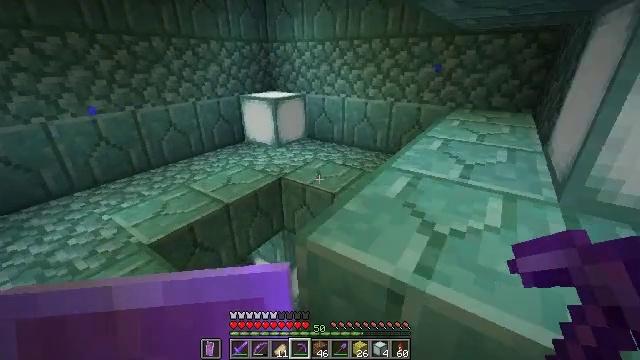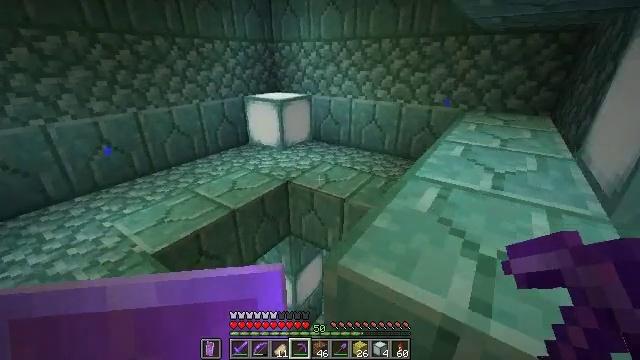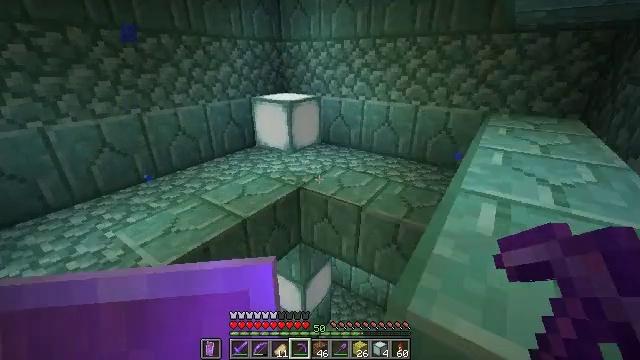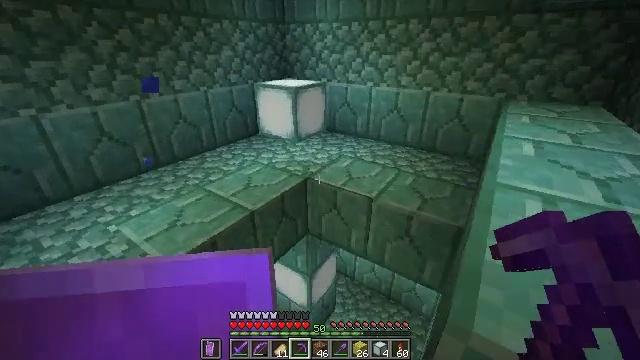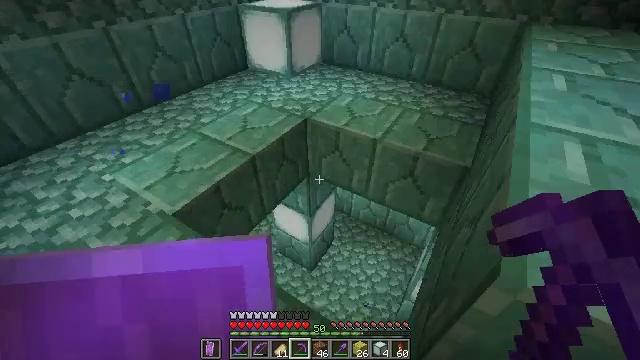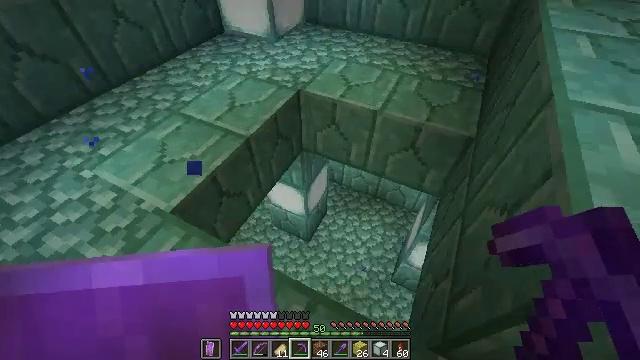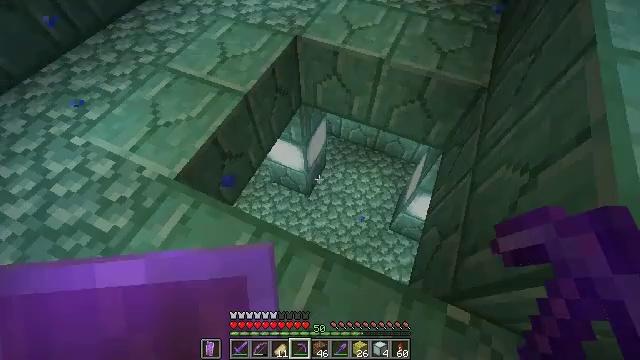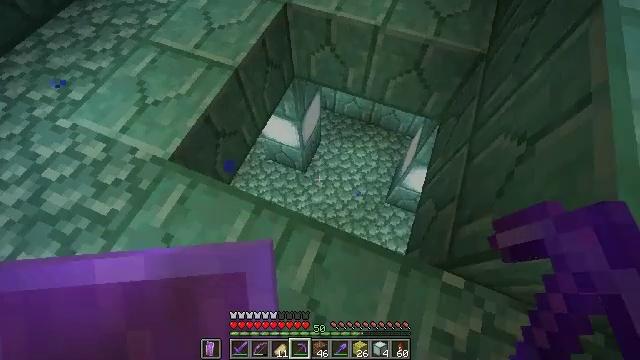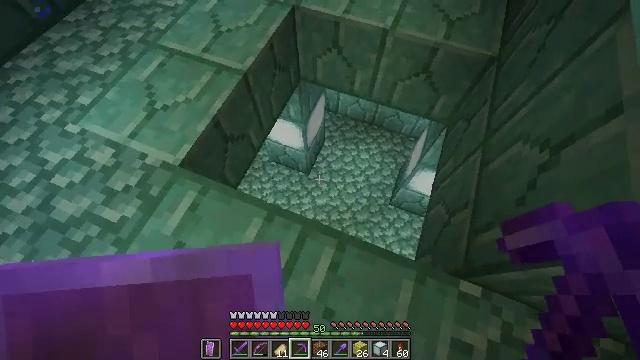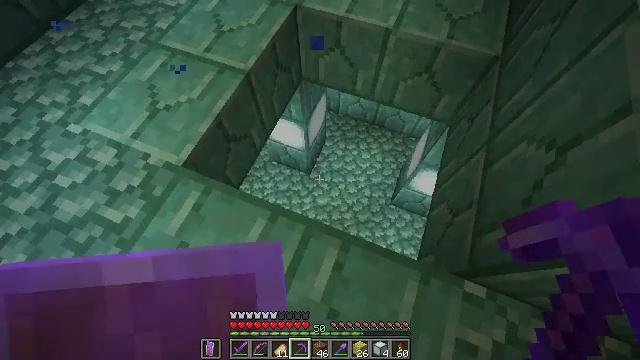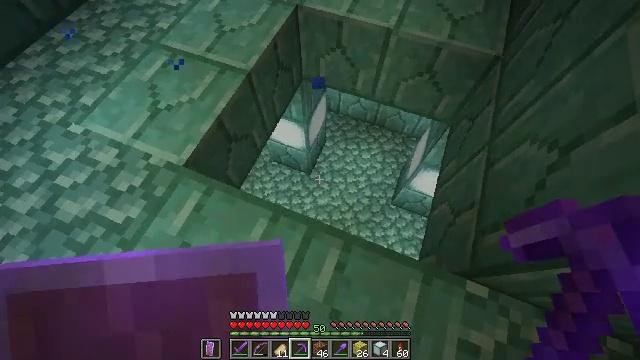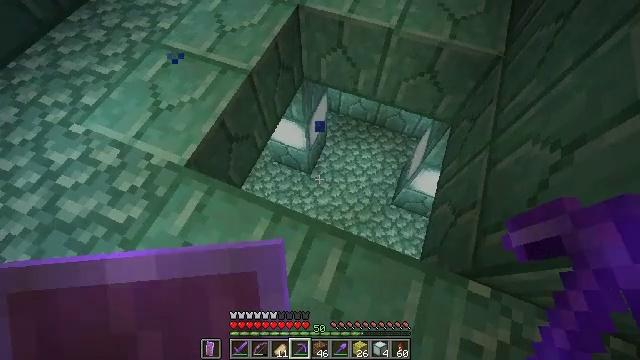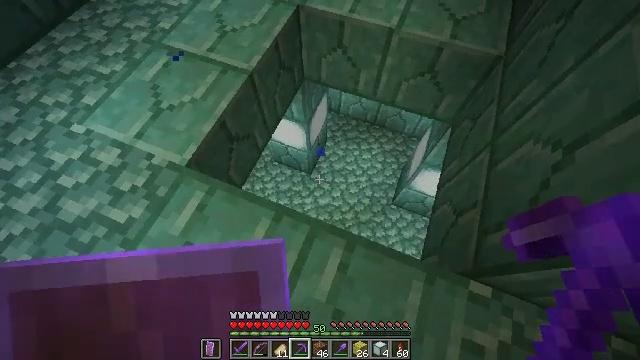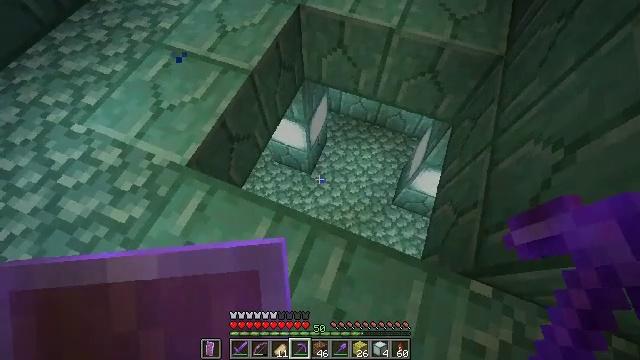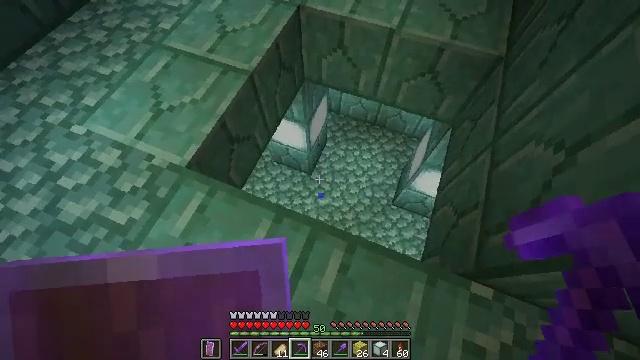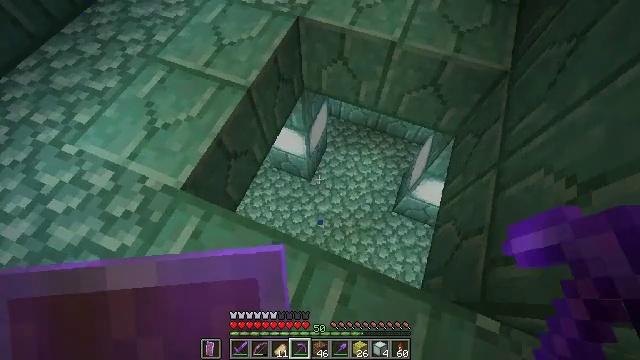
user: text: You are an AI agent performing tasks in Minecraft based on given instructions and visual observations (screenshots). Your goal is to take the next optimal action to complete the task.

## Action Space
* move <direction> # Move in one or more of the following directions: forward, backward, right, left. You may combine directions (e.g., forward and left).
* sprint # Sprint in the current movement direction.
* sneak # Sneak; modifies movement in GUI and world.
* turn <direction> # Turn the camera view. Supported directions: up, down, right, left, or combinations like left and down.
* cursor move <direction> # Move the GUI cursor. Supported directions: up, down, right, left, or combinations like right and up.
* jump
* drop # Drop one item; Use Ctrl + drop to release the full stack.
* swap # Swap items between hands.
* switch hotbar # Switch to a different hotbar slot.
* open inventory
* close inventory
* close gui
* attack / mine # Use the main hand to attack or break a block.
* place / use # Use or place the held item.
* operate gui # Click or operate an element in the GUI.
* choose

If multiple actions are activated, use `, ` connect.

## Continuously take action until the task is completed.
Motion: motion action
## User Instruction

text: craft item air
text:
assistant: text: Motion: move forward and move left
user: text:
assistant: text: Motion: move forward and move left
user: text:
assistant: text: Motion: move forward and move left, turn down
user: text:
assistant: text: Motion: move forward and move left, turn right and down
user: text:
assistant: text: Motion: move forward and move left, turn right and down
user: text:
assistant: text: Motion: turn right and down
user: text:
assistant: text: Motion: turn right and down
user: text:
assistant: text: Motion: no_op
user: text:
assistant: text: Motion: no_op
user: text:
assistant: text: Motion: no_op
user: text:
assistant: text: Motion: no_op
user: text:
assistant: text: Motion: no_op
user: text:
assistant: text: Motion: no_op
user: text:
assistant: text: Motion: move forward
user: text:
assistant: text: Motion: move forward
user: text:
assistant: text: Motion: move forward
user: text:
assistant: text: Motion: move forward, turn right and up
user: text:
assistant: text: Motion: move forward, turn right and up
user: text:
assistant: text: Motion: move forward
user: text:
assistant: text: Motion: move forward
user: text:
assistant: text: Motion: move forward
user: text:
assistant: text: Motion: no_op
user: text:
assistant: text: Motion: turn right
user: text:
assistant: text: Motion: turn up
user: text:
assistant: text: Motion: turn left and up
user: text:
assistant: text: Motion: turn left and up
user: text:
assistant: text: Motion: turn left and up
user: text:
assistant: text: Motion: turn left and up
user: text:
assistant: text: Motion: turn left and up
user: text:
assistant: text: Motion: no_op